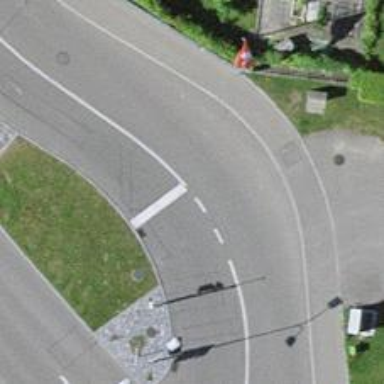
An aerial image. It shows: Road with traffic signals.